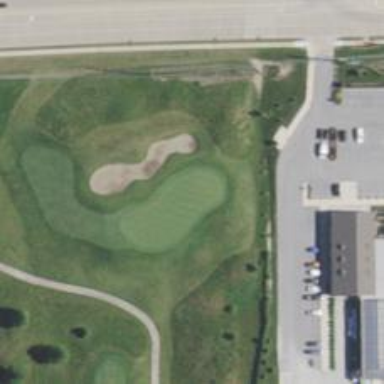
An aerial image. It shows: Golf hole.